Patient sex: M
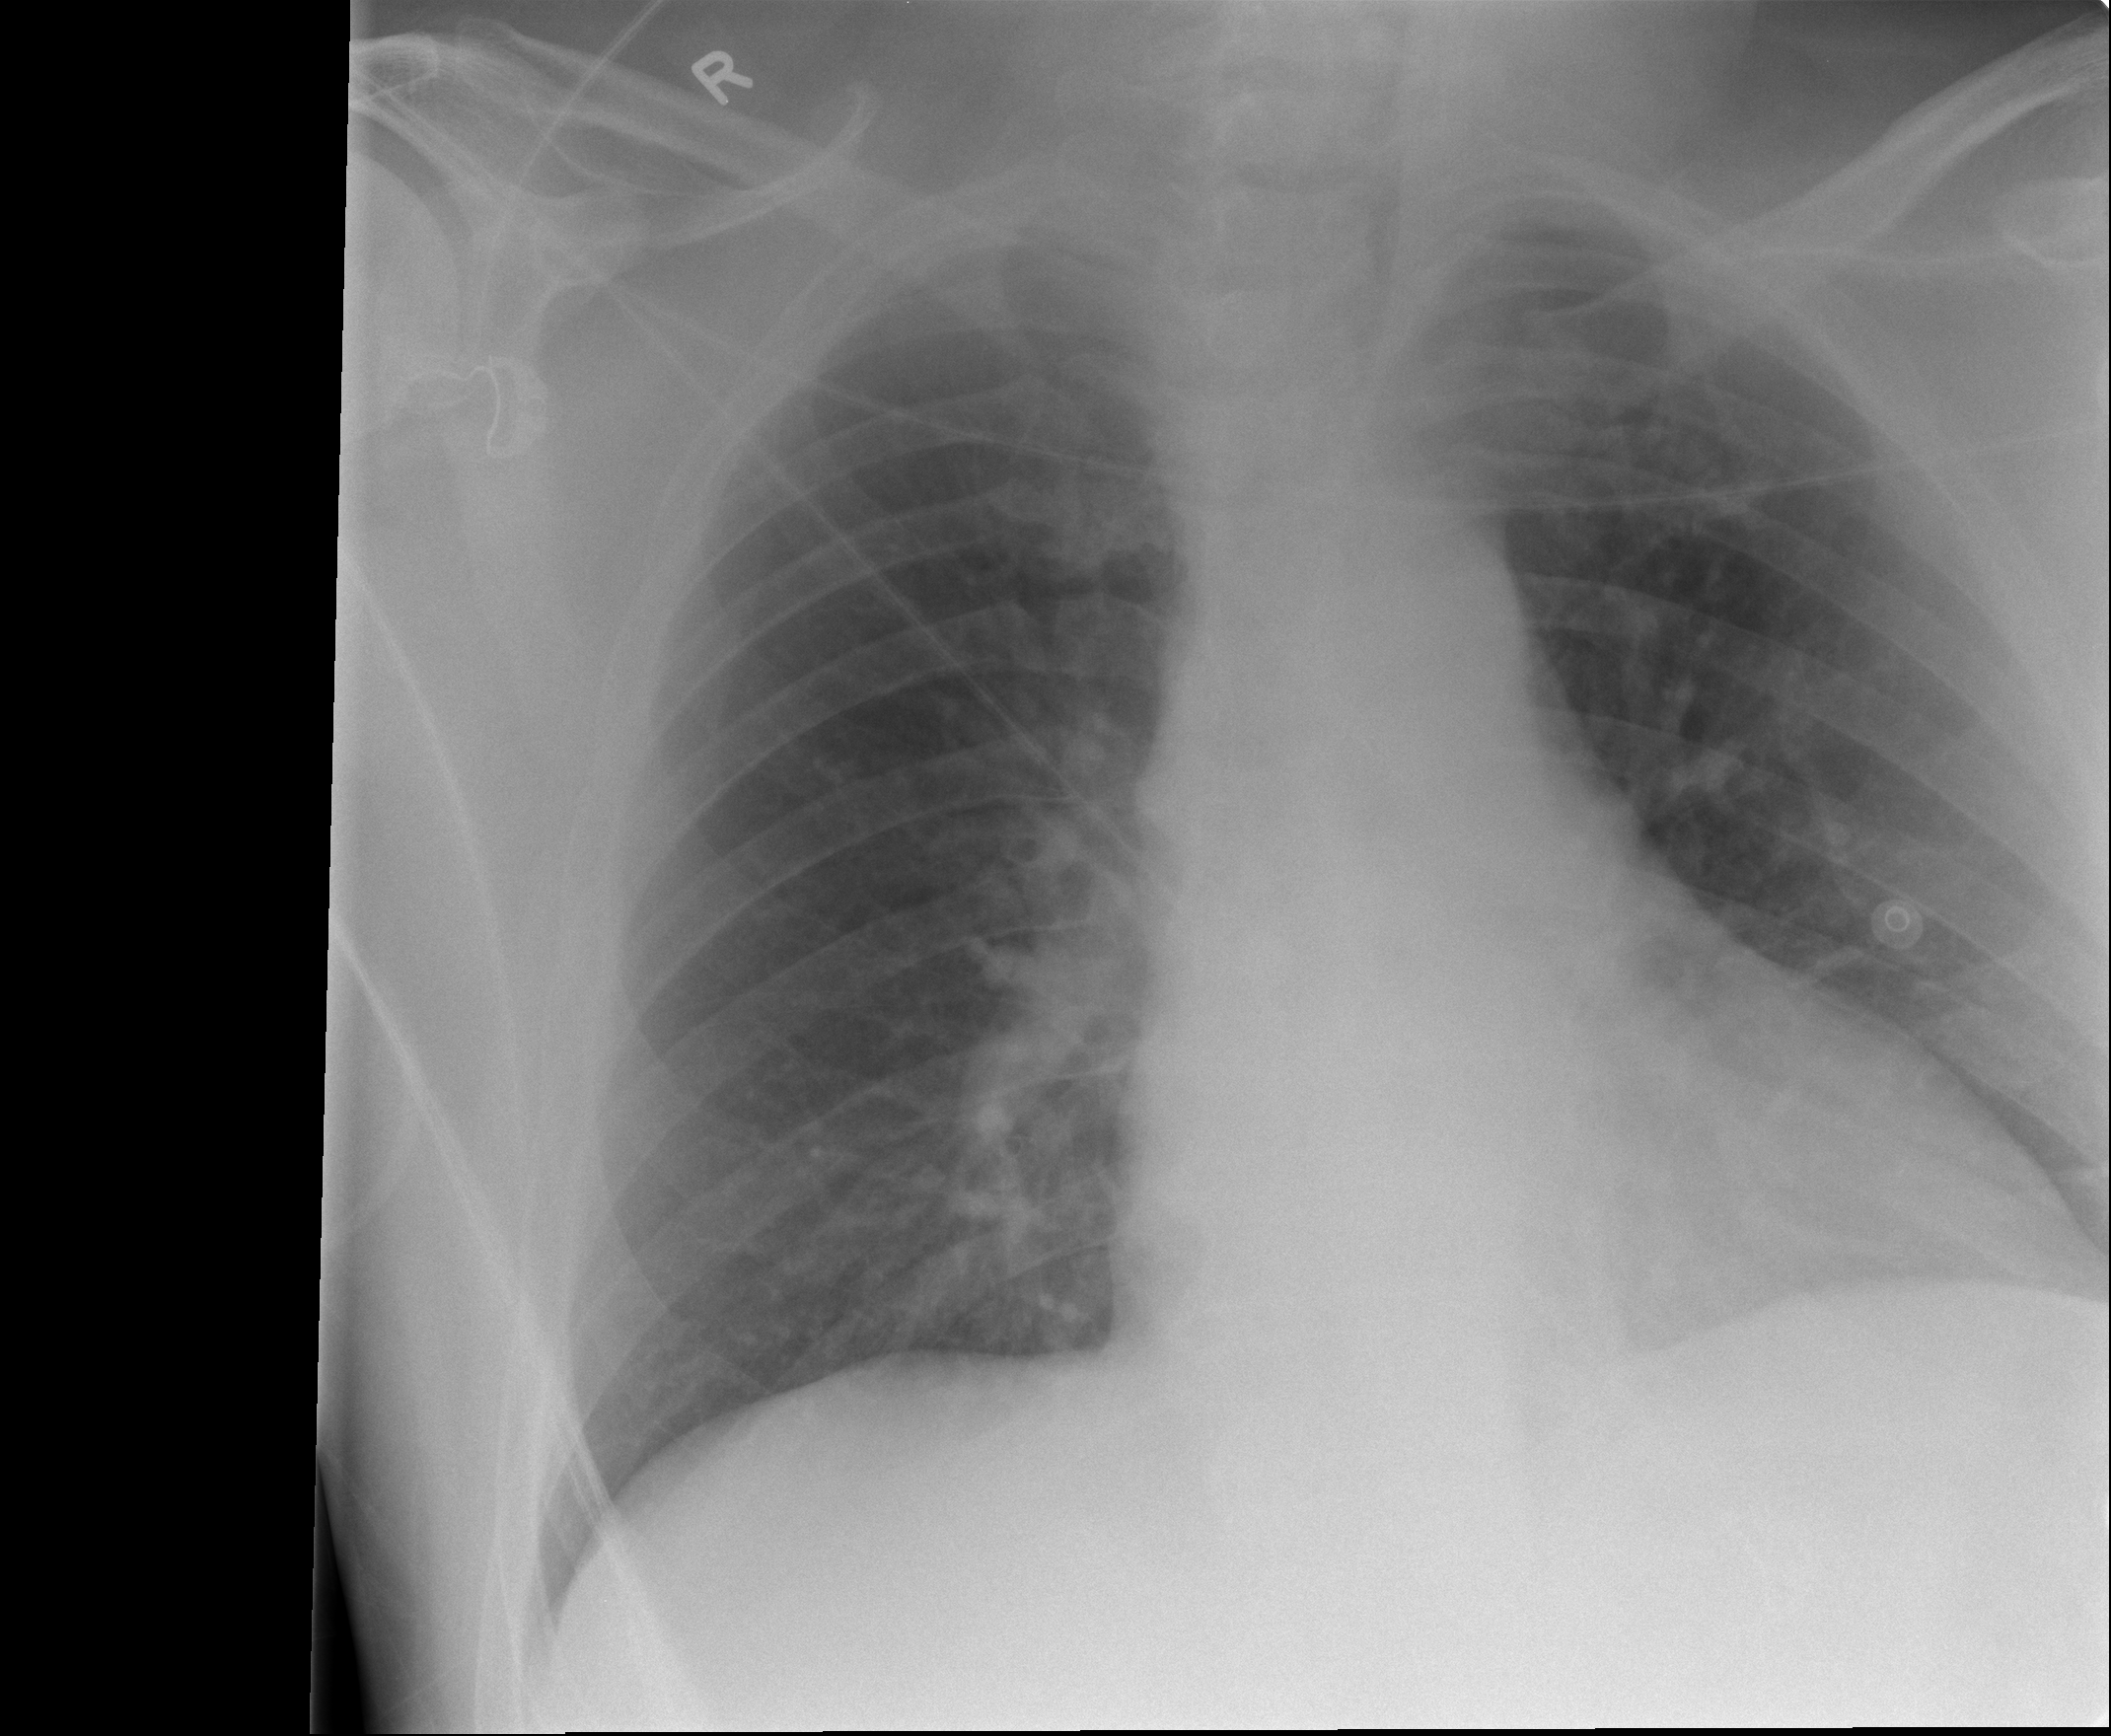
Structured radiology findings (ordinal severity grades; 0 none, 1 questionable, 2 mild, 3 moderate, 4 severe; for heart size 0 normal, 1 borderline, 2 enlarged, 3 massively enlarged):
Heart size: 2
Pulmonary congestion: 2
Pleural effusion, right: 0
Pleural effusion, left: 0
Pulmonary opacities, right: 0
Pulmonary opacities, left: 0
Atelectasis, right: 0
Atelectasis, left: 0